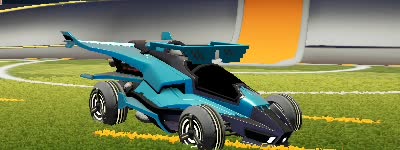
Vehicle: aftershock